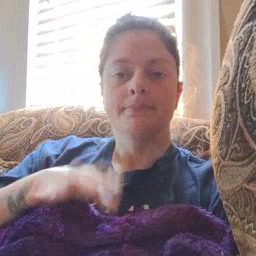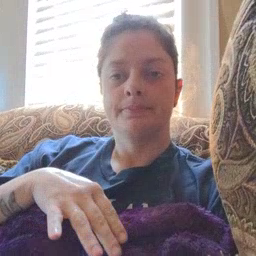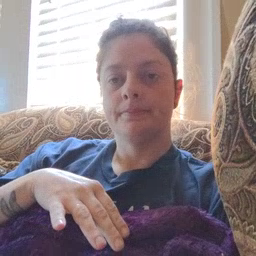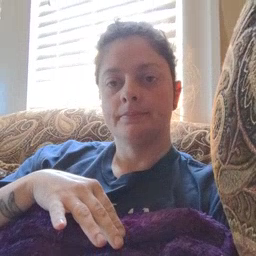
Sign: bee